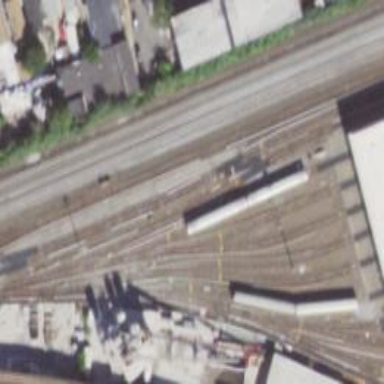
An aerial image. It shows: Electrified rail service yard.